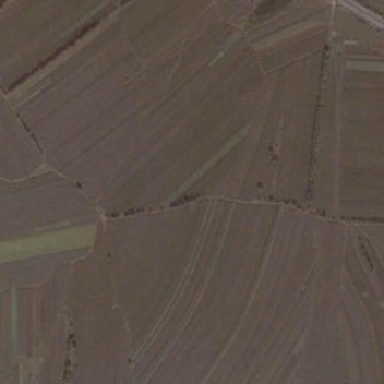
There are brown farmlands with different fabric types .